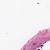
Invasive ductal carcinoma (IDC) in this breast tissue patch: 0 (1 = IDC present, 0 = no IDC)